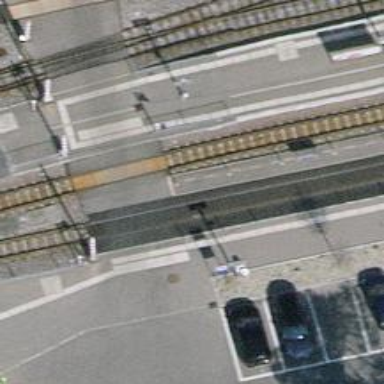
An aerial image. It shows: Crossing for the railway.